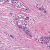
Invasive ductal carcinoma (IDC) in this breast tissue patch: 1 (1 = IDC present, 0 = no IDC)